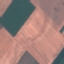
Land use / land cover: AnnualCrop